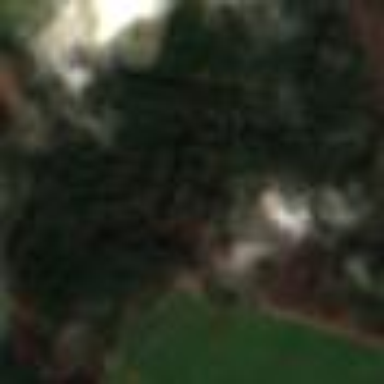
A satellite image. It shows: Forest area.